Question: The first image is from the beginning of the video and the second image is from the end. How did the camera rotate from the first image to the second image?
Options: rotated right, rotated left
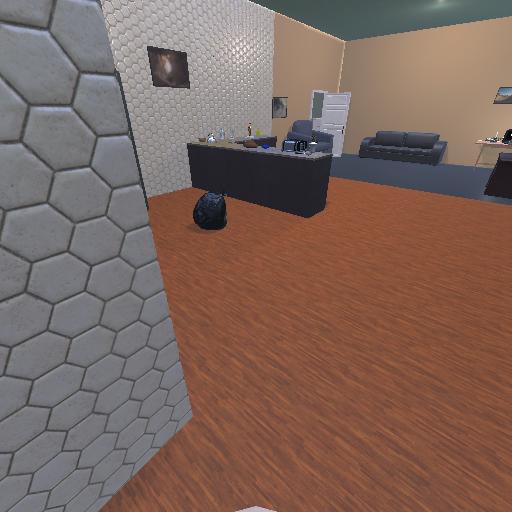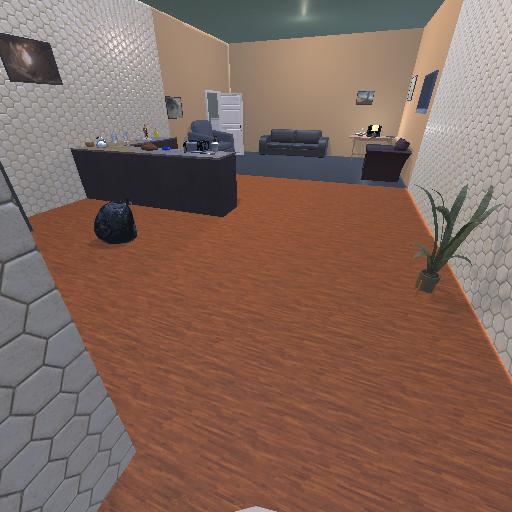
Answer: rotated right